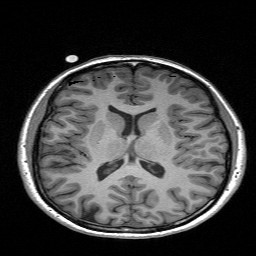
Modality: T1w
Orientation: coronal